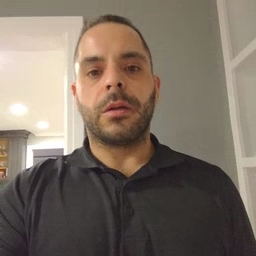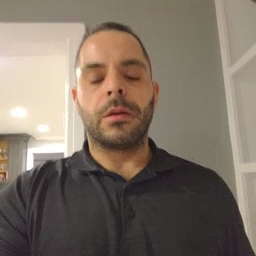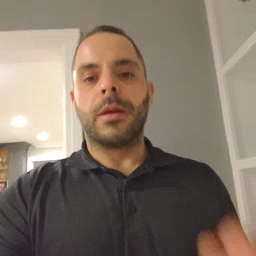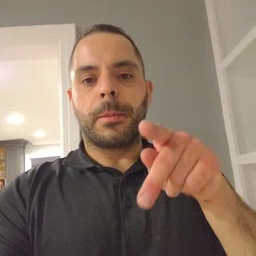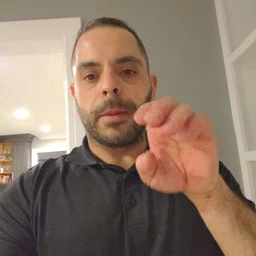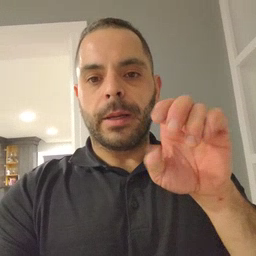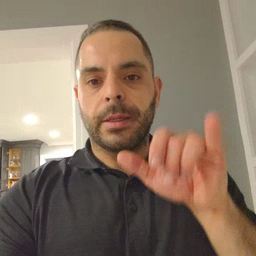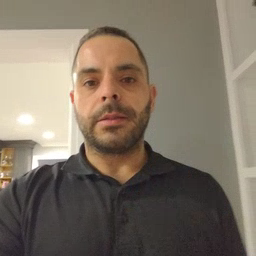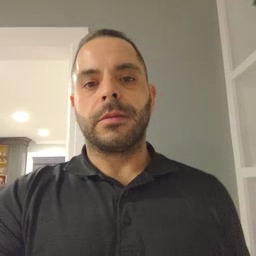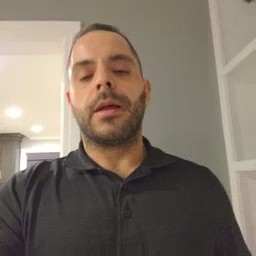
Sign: penny